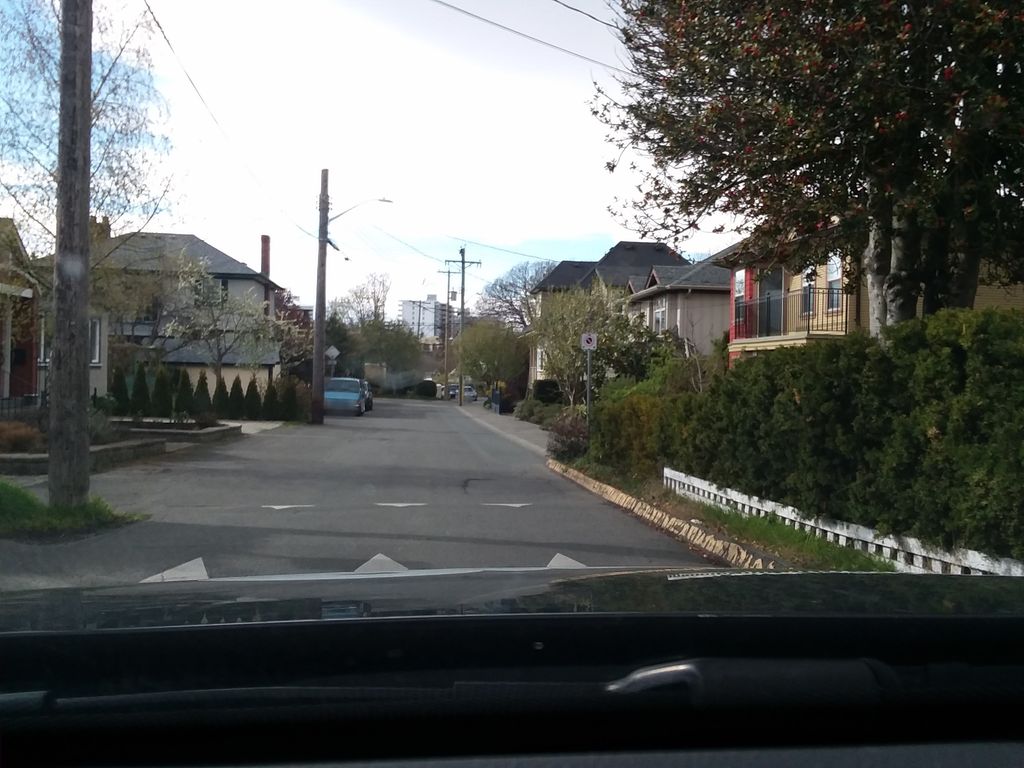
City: victoria